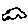
Label: car